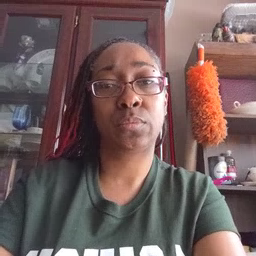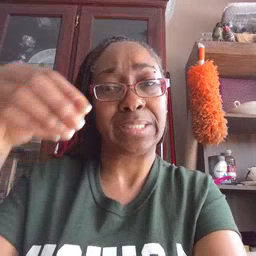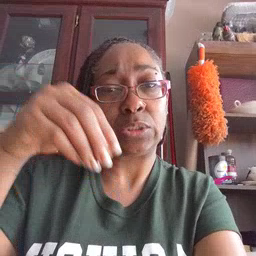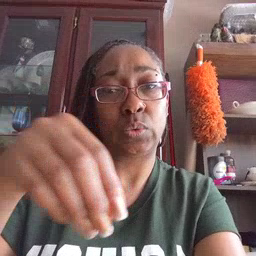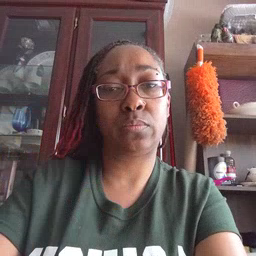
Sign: into